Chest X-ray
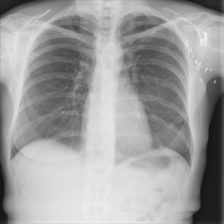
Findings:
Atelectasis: negative
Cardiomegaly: negative
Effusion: negative
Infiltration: negative
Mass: negative
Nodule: negative
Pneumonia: negative
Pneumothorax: negative
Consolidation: negative
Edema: negative
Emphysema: negative
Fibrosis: negative
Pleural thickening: negative
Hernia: negative